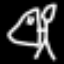
Label: pencil